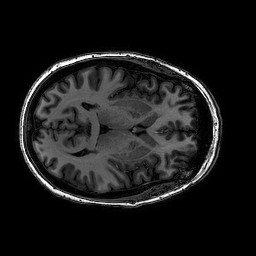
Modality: T1w
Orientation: axial
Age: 47
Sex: female
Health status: healthy